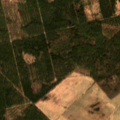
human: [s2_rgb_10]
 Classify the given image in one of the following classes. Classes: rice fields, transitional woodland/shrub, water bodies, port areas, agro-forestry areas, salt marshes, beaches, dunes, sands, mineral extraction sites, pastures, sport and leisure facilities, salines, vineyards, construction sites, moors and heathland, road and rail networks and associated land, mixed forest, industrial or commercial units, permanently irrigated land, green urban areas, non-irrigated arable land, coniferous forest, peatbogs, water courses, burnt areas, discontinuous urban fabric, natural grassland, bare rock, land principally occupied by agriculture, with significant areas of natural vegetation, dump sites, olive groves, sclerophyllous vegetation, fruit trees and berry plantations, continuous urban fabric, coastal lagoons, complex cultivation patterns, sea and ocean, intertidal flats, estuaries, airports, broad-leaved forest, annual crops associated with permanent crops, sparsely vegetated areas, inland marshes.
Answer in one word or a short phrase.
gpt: non-irrigated arable land, pastures, coniferous forest, mixed forest, transitional woodland/shrub